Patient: sex F, age 67
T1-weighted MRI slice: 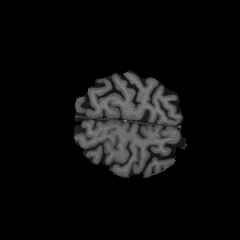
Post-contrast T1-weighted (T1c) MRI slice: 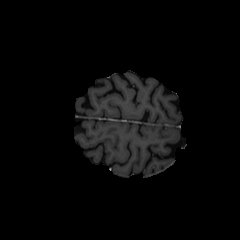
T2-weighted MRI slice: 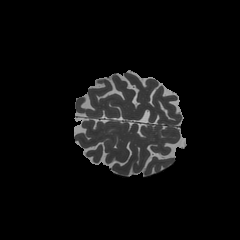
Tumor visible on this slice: no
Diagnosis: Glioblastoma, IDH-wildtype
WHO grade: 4